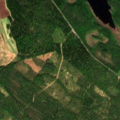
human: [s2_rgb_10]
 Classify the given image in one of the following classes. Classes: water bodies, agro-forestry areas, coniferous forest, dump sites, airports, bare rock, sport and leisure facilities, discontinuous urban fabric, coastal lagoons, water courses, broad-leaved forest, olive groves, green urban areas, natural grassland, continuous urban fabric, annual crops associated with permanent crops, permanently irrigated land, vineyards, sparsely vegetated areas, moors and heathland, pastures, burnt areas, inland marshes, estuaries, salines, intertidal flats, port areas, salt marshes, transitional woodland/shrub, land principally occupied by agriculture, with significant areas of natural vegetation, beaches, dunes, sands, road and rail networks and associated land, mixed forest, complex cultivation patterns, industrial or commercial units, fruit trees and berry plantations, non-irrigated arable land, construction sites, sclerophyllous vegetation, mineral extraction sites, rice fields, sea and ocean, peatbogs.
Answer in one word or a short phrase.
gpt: land principally occupied by agriculture, with significant areas of natural vegetation, coniferous forest, mixed forest, transitional woodland/shrub